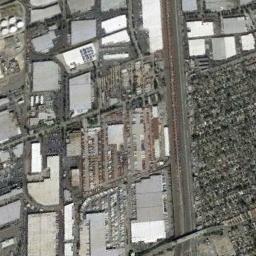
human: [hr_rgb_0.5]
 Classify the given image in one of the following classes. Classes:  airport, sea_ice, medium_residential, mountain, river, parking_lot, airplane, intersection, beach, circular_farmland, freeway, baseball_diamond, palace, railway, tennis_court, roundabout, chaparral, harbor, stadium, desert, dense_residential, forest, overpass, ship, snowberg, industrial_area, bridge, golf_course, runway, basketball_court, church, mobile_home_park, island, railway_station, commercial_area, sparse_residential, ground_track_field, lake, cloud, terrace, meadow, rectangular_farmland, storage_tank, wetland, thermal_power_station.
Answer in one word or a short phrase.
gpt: industrial_area